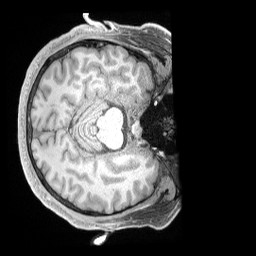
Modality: T1w
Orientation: axial
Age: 43
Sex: male
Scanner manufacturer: siemens
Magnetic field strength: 3 T
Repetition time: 2 s
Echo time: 0.00211 s